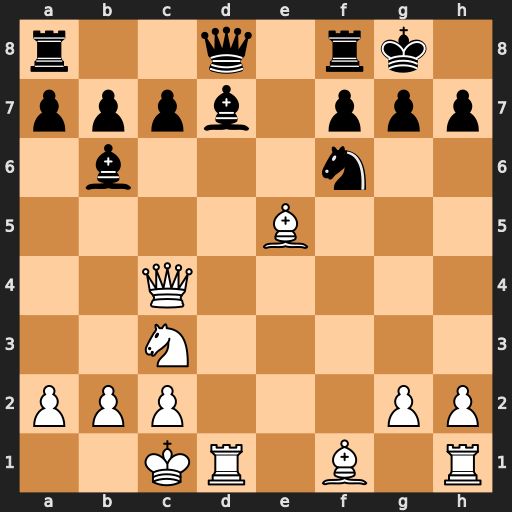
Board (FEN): r2q1rk1/pppb1ppp/1b3n2/4B3/2Q5/2N5/PPP3PP/2KR1B1R
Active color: w
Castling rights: -
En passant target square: -
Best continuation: Bxf6 Qxf6 Rxd7